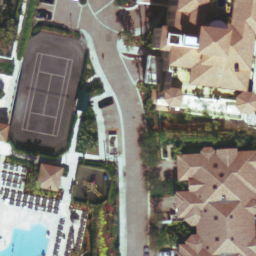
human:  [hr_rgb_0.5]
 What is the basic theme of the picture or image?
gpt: tennis court